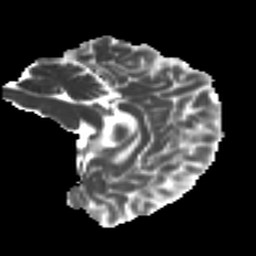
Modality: MD
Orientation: sagittal
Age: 34
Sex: female
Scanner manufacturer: ge
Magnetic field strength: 3 T
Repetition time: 7.8 s
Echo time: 0.0606 s